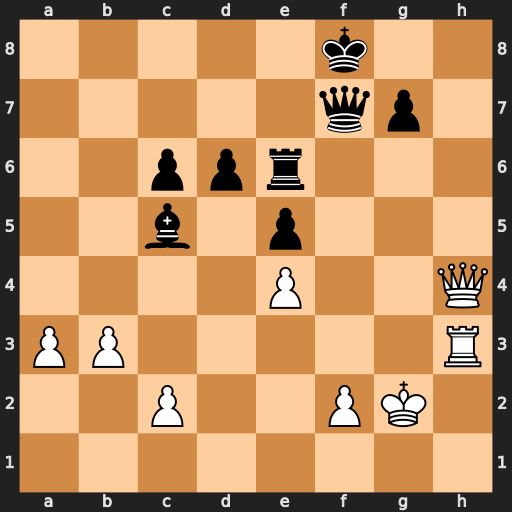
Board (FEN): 5k2/5qp1/2ppr3/2b1p3/4P2Q/PP5R/2P2PK1/8
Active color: w
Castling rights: -
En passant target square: -
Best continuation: Qd8+ Qe8 Rh8+ Kf7 Rxe8